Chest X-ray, PA view. Patient: 44 years old, sex F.
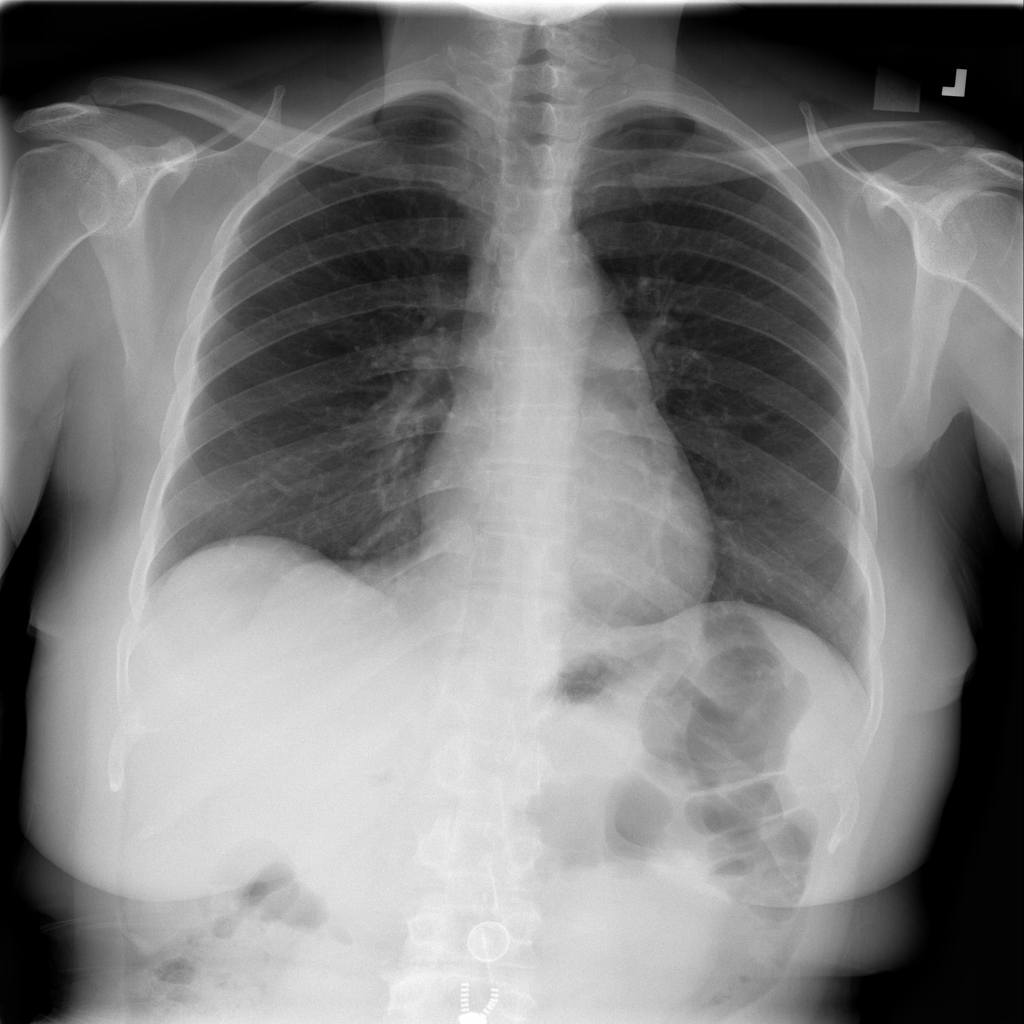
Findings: No Finding